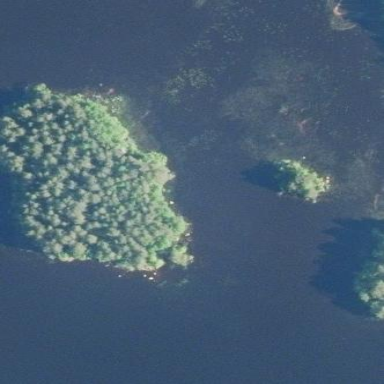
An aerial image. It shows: Islet.